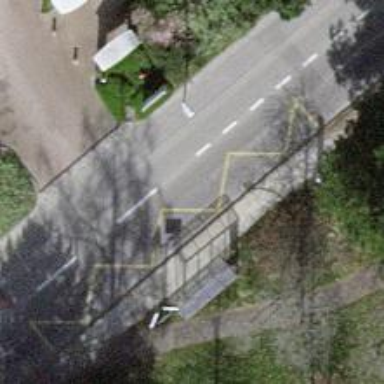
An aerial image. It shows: Sidewalk with paved stone surface leading to public transport platform. There is shelter on the platform.